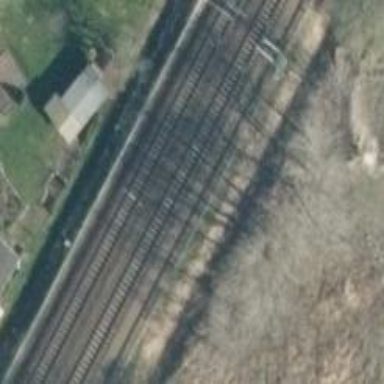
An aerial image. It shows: Isolated track section for railway.